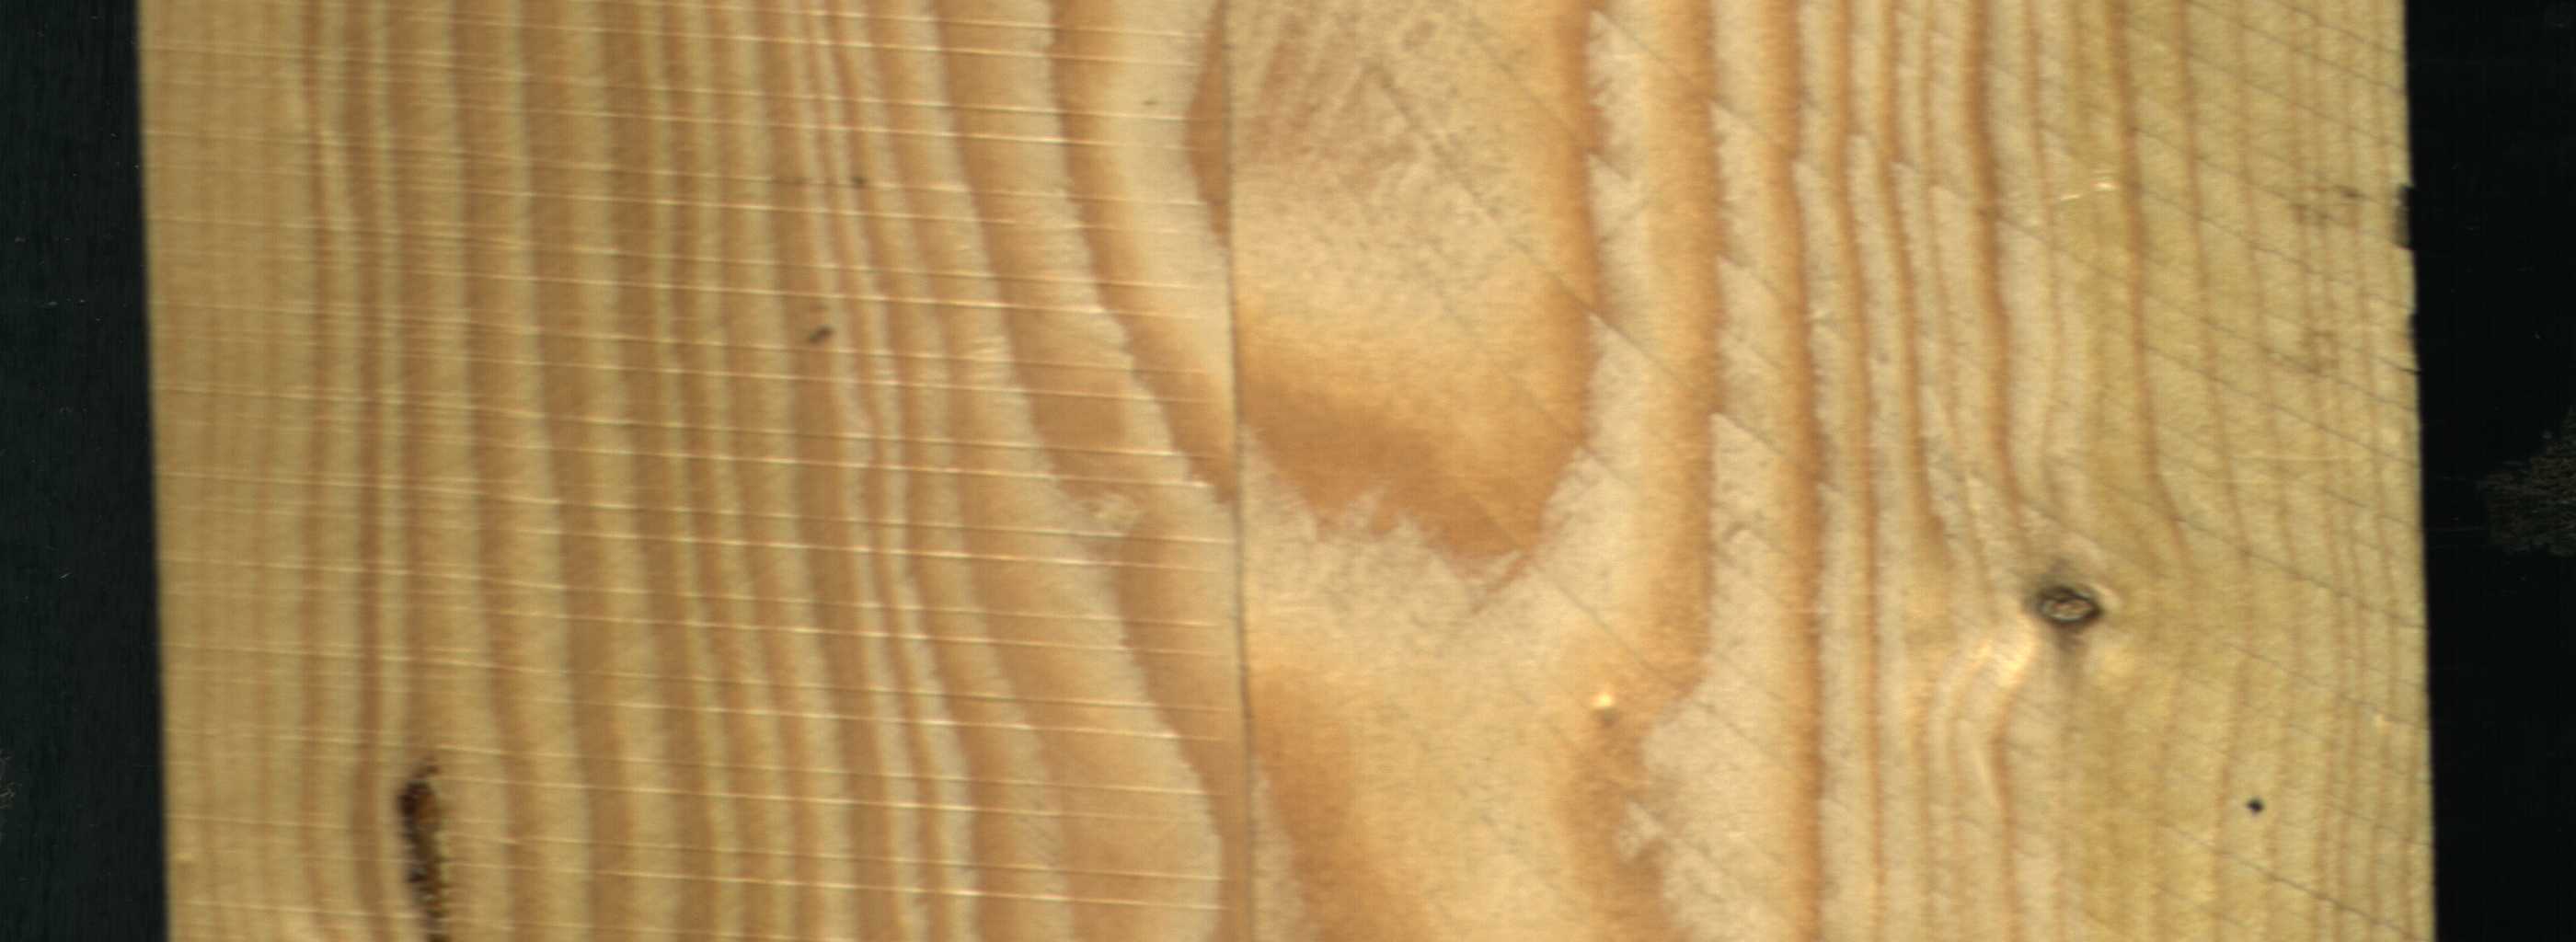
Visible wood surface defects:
resin
Live_Knot